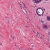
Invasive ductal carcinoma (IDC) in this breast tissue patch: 0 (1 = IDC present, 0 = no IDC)